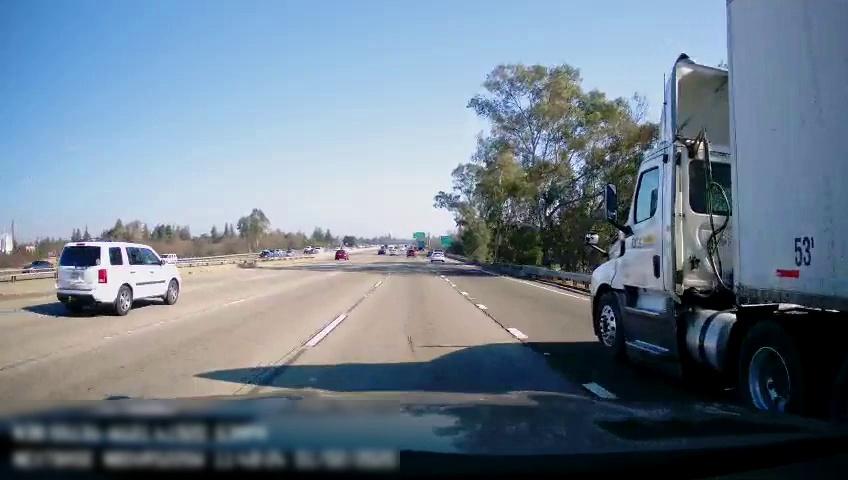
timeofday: Day
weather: Sunny
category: Drivable Space
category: Vehicles | Car
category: Vehicles | Van
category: Vehicles | Car
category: Vehicles | SUV
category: Vehicles | SUV
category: Vehicles | Truck
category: Vehicles | SUV
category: Lanes | Alternate Lane
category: Lanes | Alternate Lane
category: Lanes | Alternate Lane
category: Lanes | Alternate Lane
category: Lanes | Alternate Lane
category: Traffic | Signs
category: Traffic | Signs